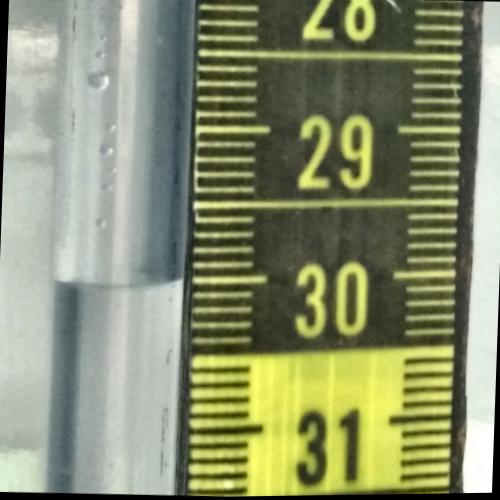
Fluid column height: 30.0 cm